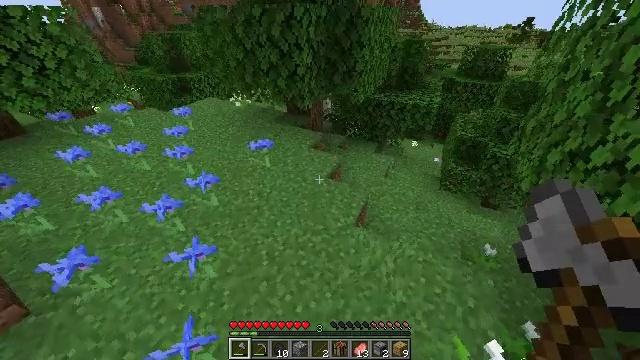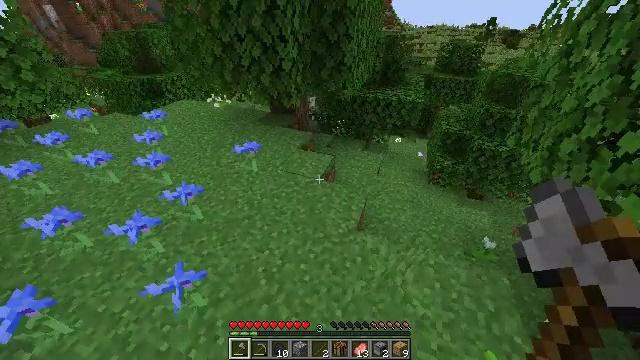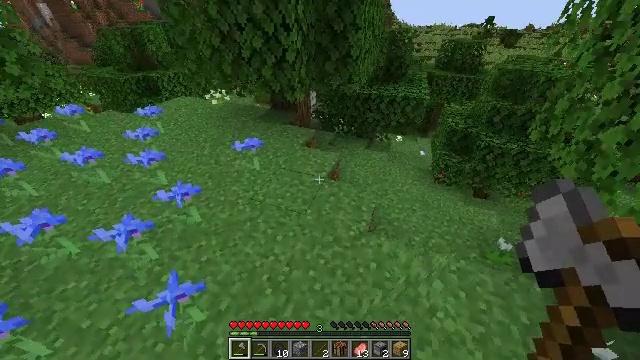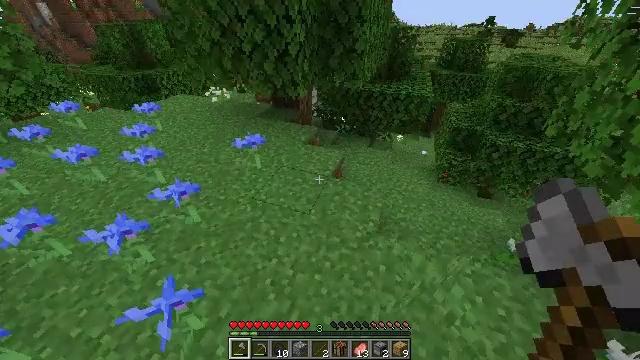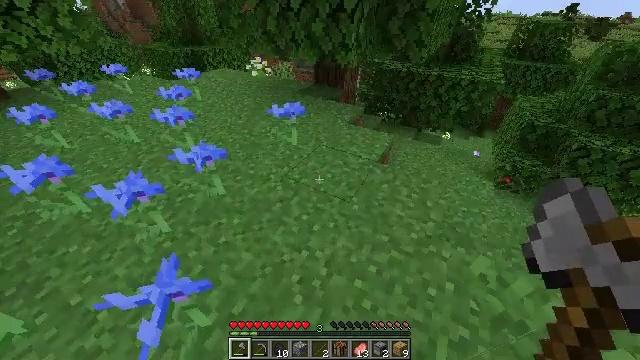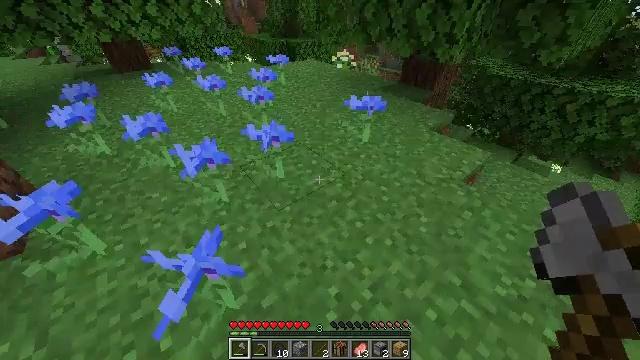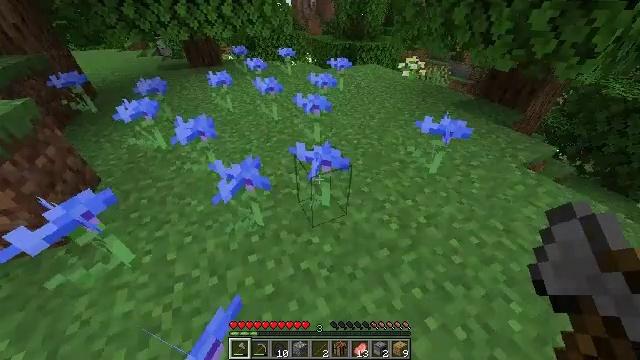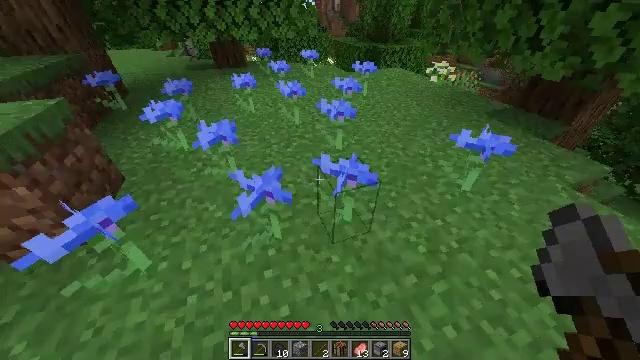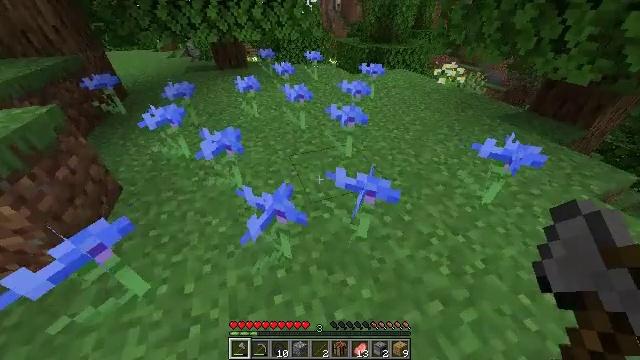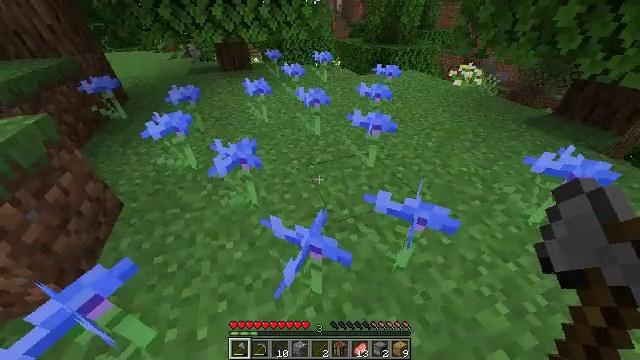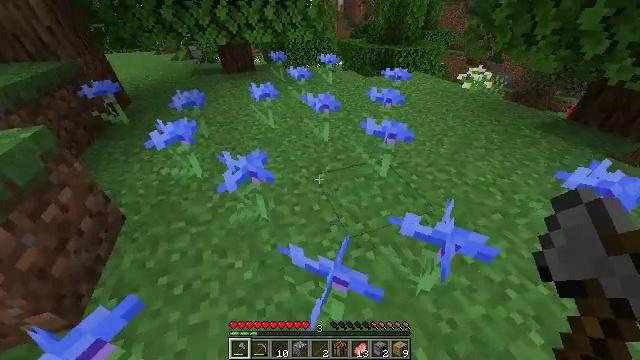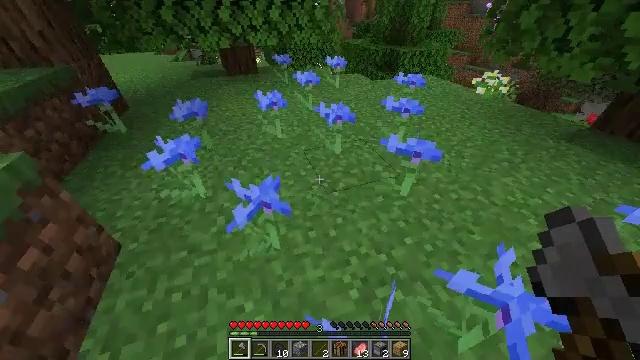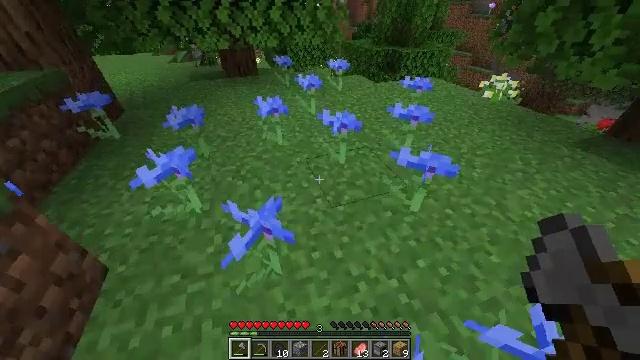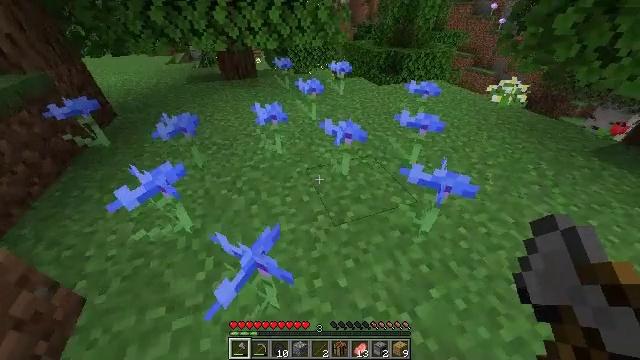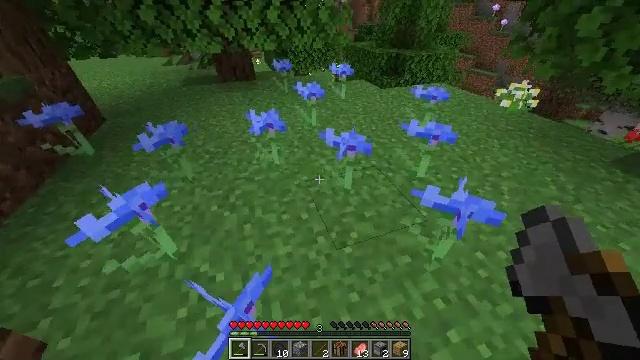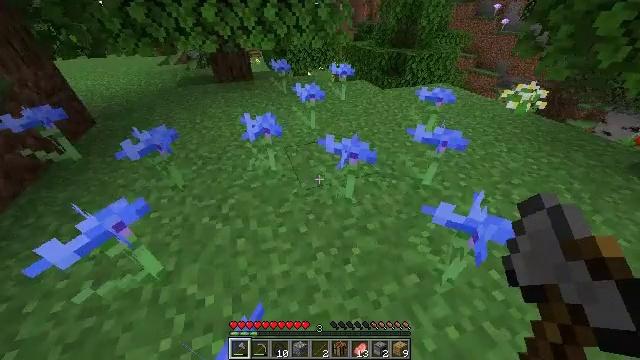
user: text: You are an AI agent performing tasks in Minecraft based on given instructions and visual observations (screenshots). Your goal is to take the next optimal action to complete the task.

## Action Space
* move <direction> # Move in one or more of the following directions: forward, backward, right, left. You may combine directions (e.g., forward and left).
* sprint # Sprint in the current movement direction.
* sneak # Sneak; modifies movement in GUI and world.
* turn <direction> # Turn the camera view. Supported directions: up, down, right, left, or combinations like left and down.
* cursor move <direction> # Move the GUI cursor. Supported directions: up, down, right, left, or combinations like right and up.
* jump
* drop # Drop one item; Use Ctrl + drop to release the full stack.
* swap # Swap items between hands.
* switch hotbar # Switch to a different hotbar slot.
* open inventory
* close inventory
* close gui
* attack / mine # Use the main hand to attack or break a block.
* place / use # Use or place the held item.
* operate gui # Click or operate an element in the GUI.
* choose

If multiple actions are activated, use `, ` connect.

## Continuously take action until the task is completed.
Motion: motion action
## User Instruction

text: Collect the red tulip for decoration.
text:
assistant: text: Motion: move forward, sprint, turn right, jump
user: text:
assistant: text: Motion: move forward, sprint, jump
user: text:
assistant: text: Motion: move forward, sprint
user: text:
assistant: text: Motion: move forward, sprint, turn left and down
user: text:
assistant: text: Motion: move forward and move left, sprint, turn left
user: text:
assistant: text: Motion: move forward and move left, sprint, turn left
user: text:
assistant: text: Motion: move forward and move left, sprint, turn left
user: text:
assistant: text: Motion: move forward and move left, sprint
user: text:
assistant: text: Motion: move forward and move left, sprint
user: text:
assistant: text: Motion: move forward and move left, sprint
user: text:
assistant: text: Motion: move forward, sprint
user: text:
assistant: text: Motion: move forward, sprint
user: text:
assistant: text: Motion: move forward, sprint
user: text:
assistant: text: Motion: move forward, sprint
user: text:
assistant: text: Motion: move forward, sprint
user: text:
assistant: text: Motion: move forward, sprint
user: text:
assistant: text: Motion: move forward, sprint
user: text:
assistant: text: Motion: move forward, sprint
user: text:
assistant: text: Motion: move forward, sprint
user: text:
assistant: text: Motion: move forward, sprint
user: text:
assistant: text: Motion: move forward, sprint
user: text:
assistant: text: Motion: move forward and move left, sprint, turn right
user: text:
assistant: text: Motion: move forward and move left, sprint, turn right and down
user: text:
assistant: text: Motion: move forward and move left, sprint, turn right
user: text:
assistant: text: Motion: move forward and move left, sprint, turn right
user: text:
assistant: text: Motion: move forward and move left, sprint, turn right and up
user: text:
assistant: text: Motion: move forward, sprint, turn right
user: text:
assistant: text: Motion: move forward, sprint, turn right
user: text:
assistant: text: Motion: move forward, sprint, turn right
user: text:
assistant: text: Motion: move forward, sprint